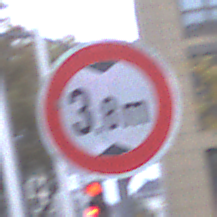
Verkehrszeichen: TatsaechlicheHoehe
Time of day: SunriseSunset
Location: Outdoor (Urban)
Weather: PartlyCloudy
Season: NotSpecified
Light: Natural